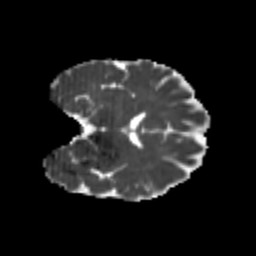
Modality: MD
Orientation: coronal
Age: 21
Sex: female
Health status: healthy
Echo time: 0.074 s